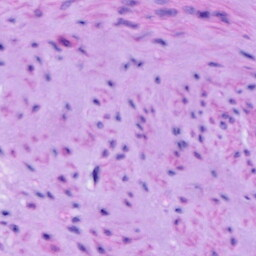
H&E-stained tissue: Cervix